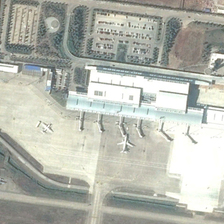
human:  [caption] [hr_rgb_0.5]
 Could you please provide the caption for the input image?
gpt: a large number of cars parked near the airport plains .

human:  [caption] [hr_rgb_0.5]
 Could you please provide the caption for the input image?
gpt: many of the planes were docked on the wide .

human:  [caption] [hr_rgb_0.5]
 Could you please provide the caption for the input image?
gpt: two planes are in an airport with a parking lot .

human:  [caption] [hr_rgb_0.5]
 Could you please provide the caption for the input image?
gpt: two planes are in an airport with a parking lot .

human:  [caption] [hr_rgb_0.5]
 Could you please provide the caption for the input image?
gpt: many of the planes were docked on the wide .